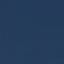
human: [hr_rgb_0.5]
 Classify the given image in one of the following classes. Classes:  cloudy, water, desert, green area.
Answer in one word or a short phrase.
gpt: water